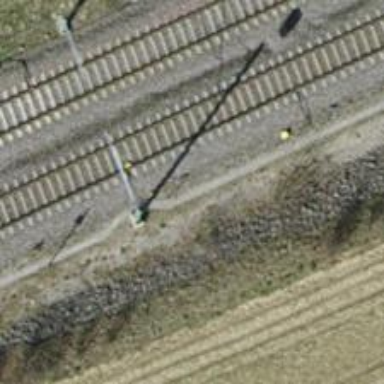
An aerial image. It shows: Catenary mast for power lines.